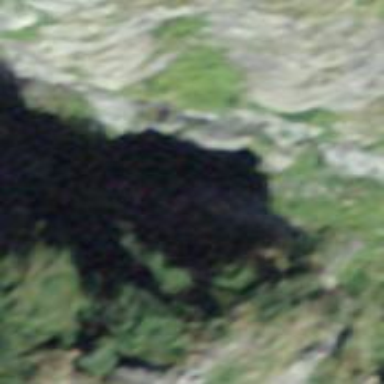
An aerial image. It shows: Cliff in nature.